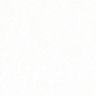
Metastatic tissue present: no